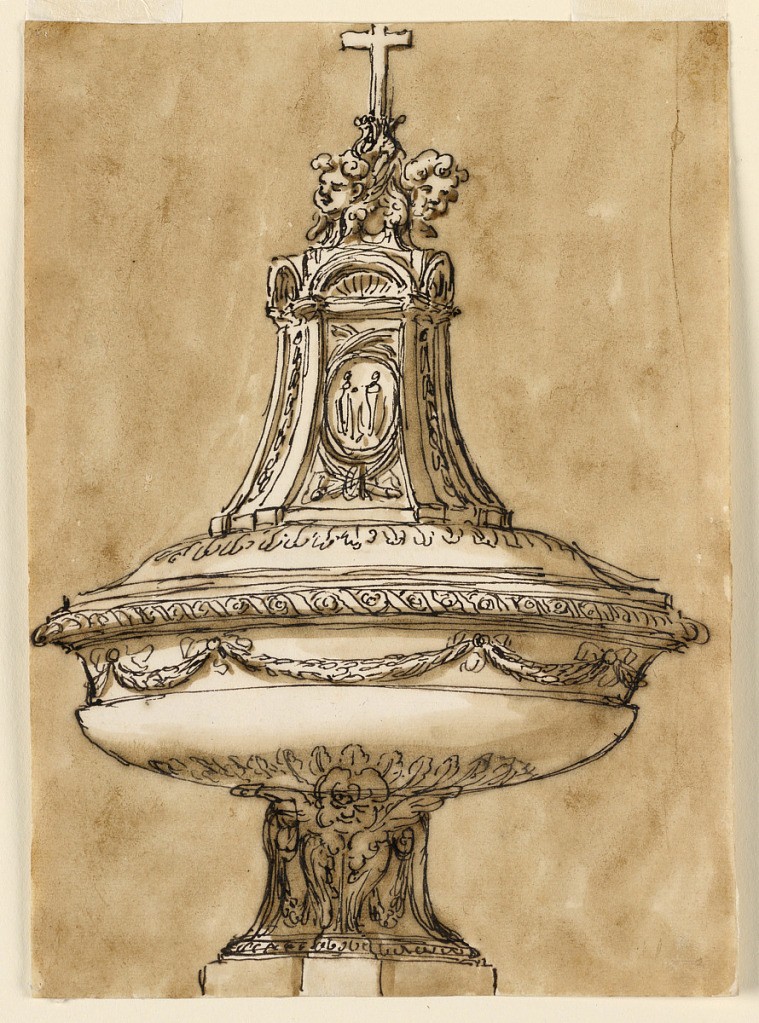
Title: Design for a Baptismal Font
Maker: Giuseppe Barberi, Italian, 1746–1809
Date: ca. 1775
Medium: Pen and brown ink, brush and brown wash on lined off-white laid paper
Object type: Drawing
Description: Octagonal base, shaft with a cherub at the front. The bowl has below a leaf calix, above a frieze with festoons supported by bowknots. The shaft of the lid has the shape of an octangonal pedestal, each side having a circular pediment. In the front is a medallion with two figures, framed by two crossed branches. The oblique sides are decorated with a hanging garland. On top is a cross supported by cheubim. Usual background.